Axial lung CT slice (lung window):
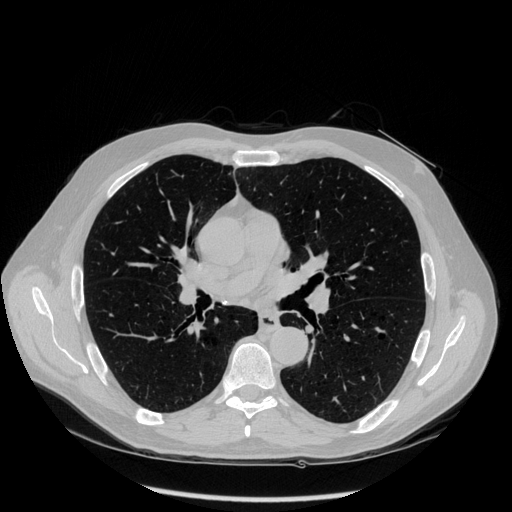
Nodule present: no